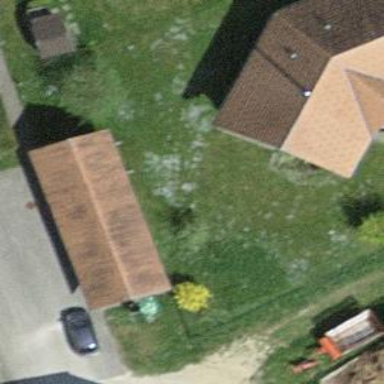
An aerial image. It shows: View of roof of building.